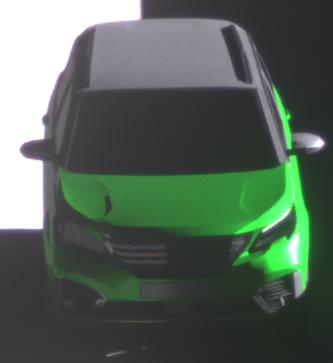
Make: Peugeot
Model: 5008 1.2 PureTech 130 Active
Detailed model: 5008 (II) (03/17 - 09/20)
Model produced from: 2017/03
Model produced until: 2018/07
Doors: 5
Color: green
Road condition: dry road
Daytime: morning or afternoon
Contrast: high contrast